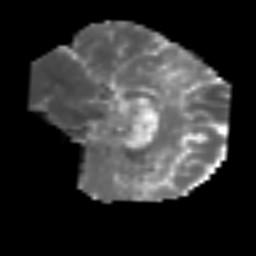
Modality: MD
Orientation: sagittal
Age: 62
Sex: female
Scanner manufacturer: siemens
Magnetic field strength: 3 T
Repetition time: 3.2 s
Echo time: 0.081 s